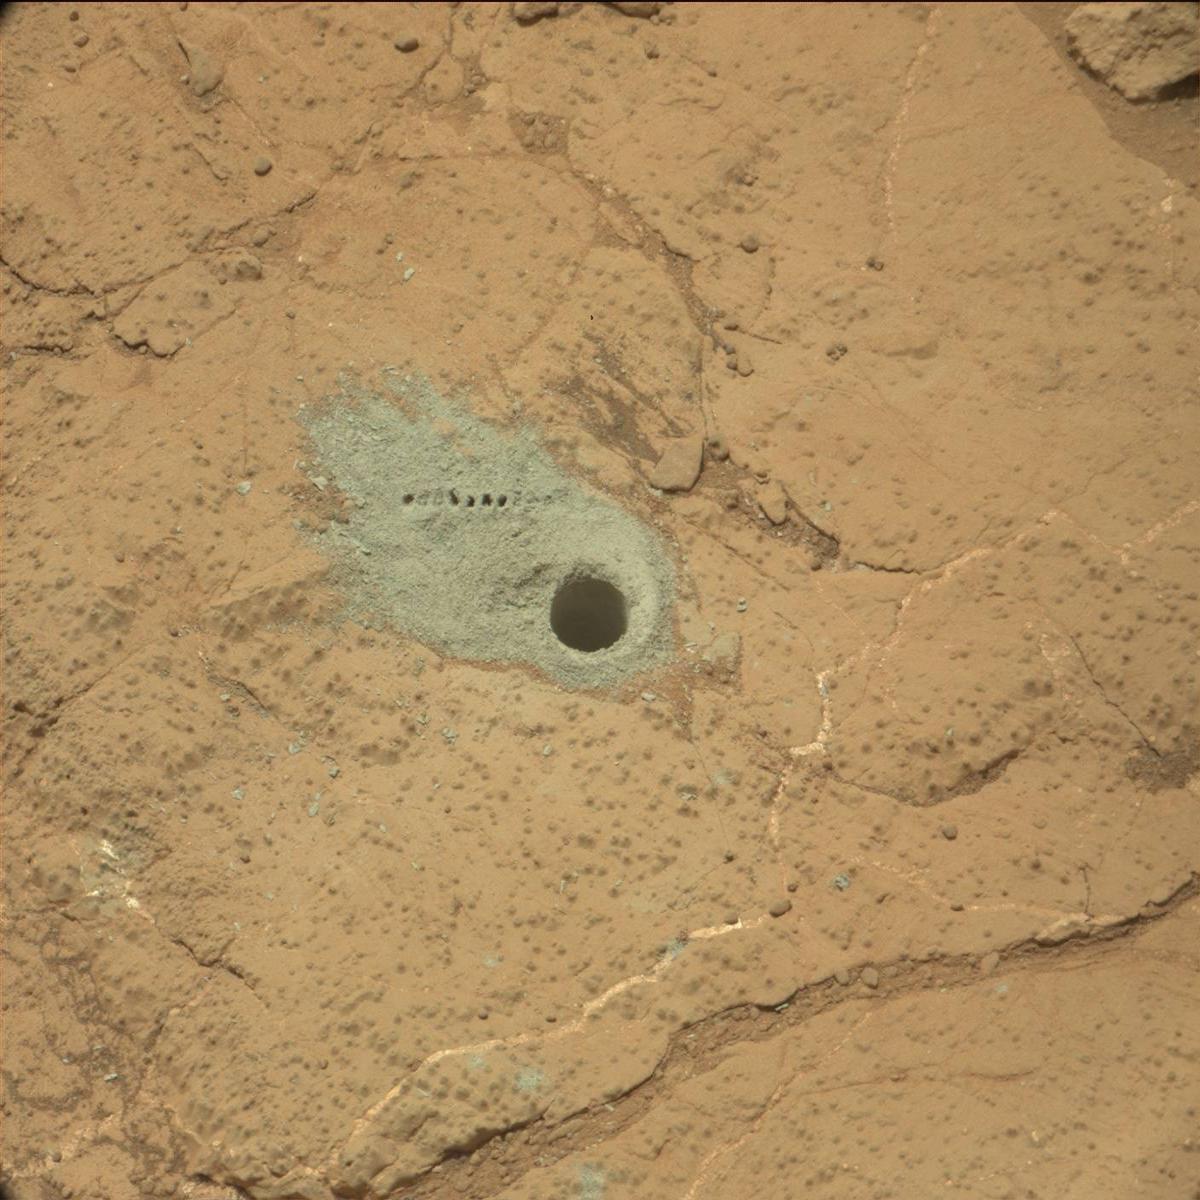
Terrain classes present: Bedrock, Hole, Rock, Sand / Soil